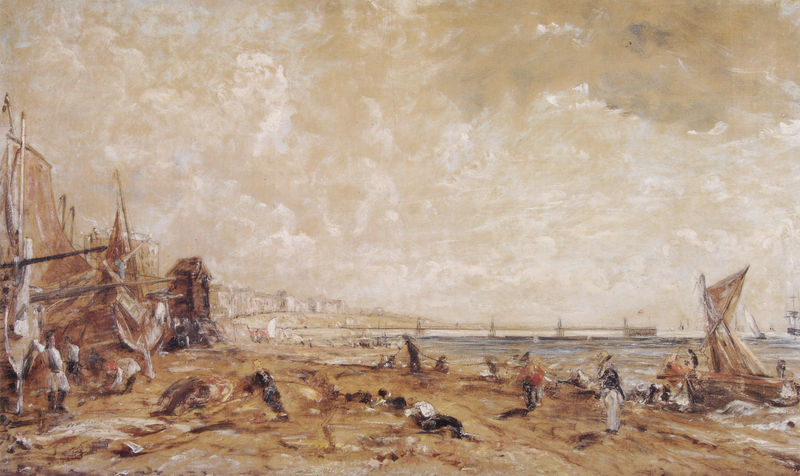
Titel: Sketch for Chain Pier, Brighton
Künstler: John Constable
Standort: Philadelphia (Pennsylvania)
Institution: Philadelphia Museum of Art
Schlagwörter: blau, gemälde, himmel, mann, meer, wasser, weiß, wolken, aquarell, fluss, frauen, gelb, impressionismus, landschaft, menschen, ocker, sand, see, stadt, ufer, braun, fenster, grau, holz, hut, kreide, männer, orange, pastell, schwarz, gebäude, haus, rot, tiere, beige, malerei, stein, horizont, häuser, natur, brücke, hütte, pastos, land, personen, boot, boote, kahn, kinder, bewölkt, küste, schiff, schiffe, segel, segelboot, segelschiffe, strand, welle, wellen, fahne, fischer, flagge, mast, netze, segelschiff, mauer, bug, hafen, kai, masten, promenade, brandung, krieg, schiffbruch, schlacht, seemann, seemänner, steg, sturm, turner, unwetter, soldaten, spielen, holzboot, bucht, segelboote, ozean, spaziergang, fischerboot, fischerboote, mole, radierung, leichen, soldat, tote, stand, stiefel, kiel, verschwommen, brüchig, malerisch, leiden, wrack, stadtmauer, atmosphäre, matrosen, maste, netz, hafenstadt, haafen, einmaster, zweimaster, himmer, mauers, holzboote, eroberer, pastps, seekrieg, haag, strandbad, sgel, haafenstadt, stadtpanorama, dover, galleren, geäasse, haager, haager schule, sandufer, tadtmauer, spaziere, häuser am strand